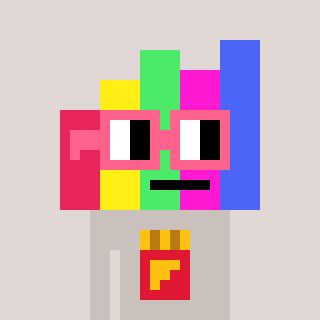
a pixel art character with square pink glasses, a bar chart-shaped head and a foggrey-colored body on a warm background